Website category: jobs
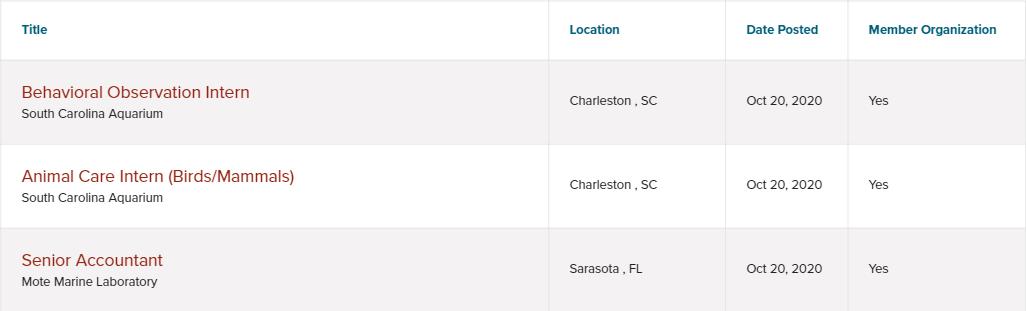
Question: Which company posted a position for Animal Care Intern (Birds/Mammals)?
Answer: South Carolina Aquarium

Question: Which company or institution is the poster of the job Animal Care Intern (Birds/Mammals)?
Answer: South Carolina Aquarium

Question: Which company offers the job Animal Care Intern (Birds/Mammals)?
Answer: South Carolina Aquarium

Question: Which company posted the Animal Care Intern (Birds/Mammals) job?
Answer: South Carolina Aquarium

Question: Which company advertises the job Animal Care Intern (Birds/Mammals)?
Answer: South Carolina Aquarium

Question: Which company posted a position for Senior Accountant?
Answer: Mote Marine Laboratory

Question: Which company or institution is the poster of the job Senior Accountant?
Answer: Mote Marine Laboratory

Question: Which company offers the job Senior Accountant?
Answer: Mote Marine Laboratory

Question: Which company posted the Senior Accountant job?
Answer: Mote Marine Laboratory

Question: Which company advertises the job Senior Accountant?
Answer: Mote Marine Laboratory

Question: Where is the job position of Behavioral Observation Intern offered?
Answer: Charleston , SC

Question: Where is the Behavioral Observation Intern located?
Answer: Charleston , SC

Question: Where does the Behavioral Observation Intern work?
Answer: Charleston , SC

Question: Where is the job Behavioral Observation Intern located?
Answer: Charleston , SC

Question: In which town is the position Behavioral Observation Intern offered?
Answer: Charleston , SC

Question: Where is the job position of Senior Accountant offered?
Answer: Sarasota , FL

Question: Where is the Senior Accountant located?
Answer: Sarasota , FL

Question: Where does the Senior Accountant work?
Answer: Sarasota , FL

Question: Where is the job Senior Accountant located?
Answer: Sarasota , FL

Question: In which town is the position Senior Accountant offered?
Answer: Sarasota , FL

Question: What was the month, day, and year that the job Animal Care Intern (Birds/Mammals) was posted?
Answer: Oct 20, 2020

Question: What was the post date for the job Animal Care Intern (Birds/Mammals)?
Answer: Oct 20, 2020

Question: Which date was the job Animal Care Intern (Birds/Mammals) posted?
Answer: Oct 20, 2020

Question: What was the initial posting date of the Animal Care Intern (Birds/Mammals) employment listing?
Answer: Oct 20, 2020

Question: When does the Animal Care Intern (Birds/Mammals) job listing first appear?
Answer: Oct 20, 2020

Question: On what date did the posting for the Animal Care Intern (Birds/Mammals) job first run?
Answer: Oct 20, 2020

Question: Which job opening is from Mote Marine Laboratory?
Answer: Senior Accountant

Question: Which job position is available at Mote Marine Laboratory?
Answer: Senior Accountant

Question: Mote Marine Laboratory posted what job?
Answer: Senior Accountant

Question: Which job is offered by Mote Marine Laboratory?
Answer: Senior Accountant

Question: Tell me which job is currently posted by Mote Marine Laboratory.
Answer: Senior Accountant

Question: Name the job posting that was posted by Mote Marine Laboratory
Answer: Senior Accountant

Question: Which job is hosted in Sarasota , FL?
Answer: Senior Accountant

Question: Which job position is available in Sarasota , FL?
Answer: Senior Accountant

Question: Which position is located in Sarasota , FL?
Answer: Senior Accountant

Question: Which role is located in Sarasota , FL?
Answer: Senior Accountant

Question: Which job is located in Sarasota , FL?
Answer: Senior Accountant

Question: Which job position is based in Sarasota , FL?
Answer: Senior Accountant